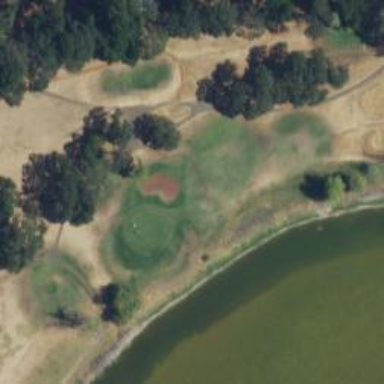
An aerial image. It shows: Golf hole.